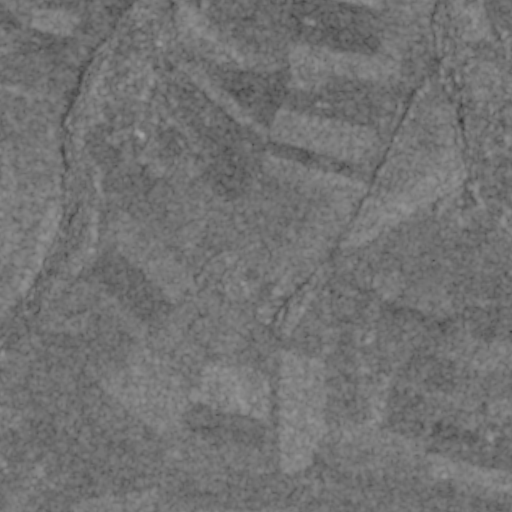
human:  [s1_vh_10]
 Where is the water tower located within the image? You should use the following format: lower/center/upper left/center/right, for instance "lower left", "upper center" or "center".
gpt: The water tower is located in the center of the image.
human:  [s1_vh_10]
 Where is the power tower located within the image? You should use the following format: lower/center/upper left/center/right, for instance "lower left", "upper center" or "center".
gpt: There is no power tower in the image.

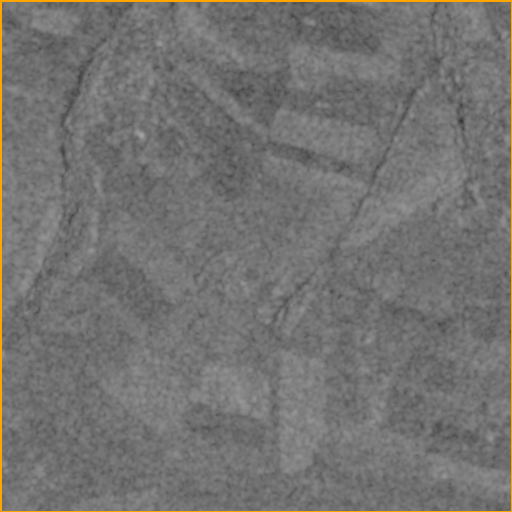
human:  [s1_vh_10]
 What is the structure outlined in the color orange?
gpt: The structure outlined in orange is a crop field.
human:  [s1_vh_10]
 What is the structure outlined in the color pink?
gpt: There is no pink outline.